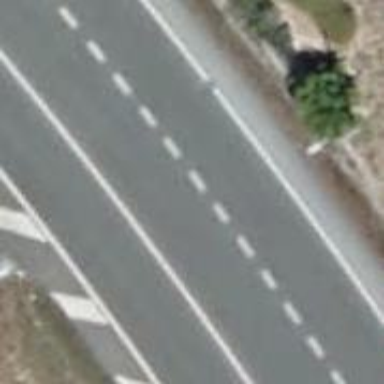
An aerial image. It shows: Asphalt road designated as trunk highway.